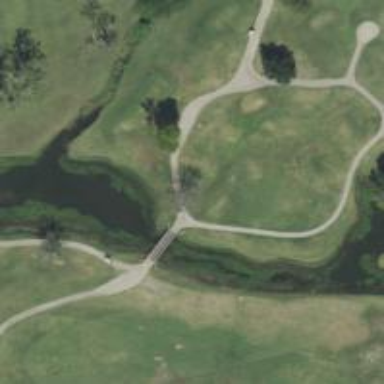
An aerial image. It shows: Pathway for golfing.